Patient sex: M
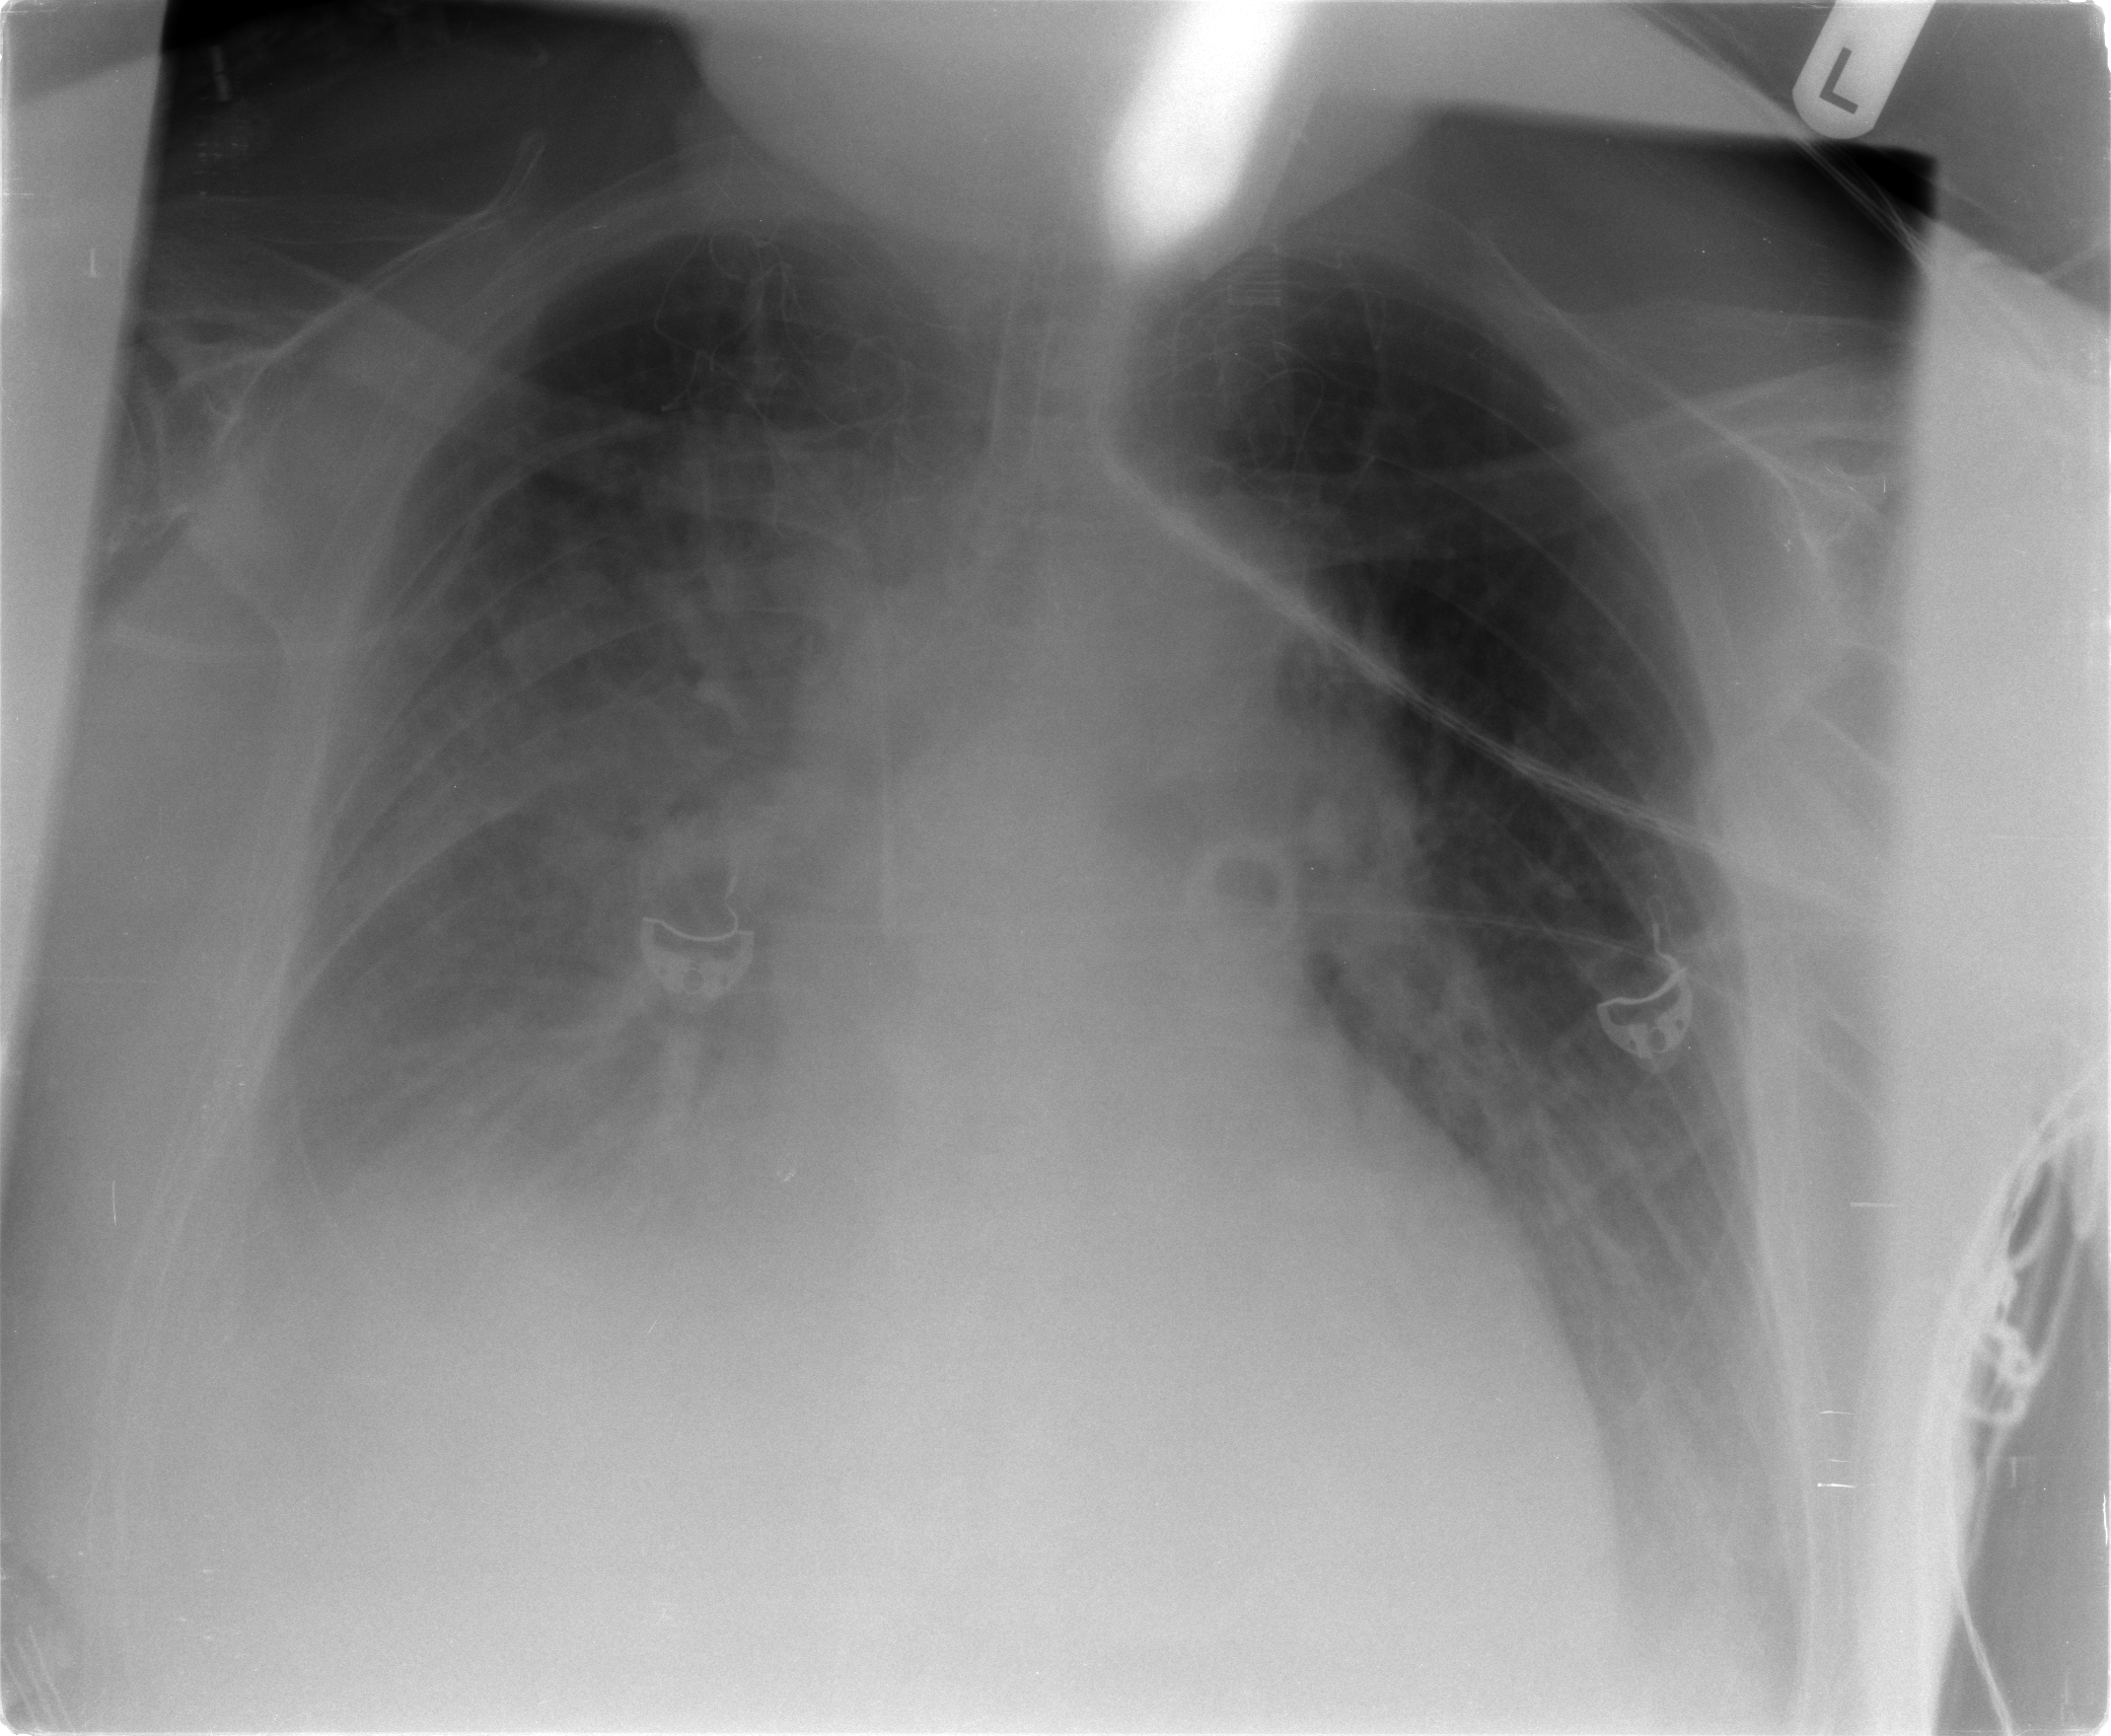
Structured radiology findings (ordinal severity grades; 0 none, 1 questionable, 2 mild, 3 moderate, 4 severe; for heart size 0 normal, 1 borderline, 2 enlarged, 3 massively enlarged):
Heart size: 2
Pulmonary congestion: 2
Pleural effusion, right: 3
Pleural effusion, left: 2
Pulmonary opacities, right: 2
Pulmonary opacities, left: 0
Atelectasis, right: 2
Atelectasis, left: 2